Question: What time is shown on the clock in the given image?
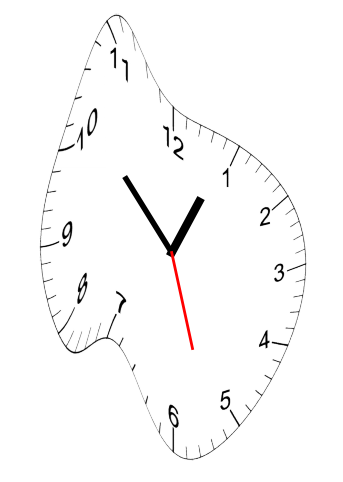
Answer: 12:52:27